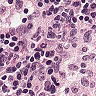
Metastatic tissue present: no